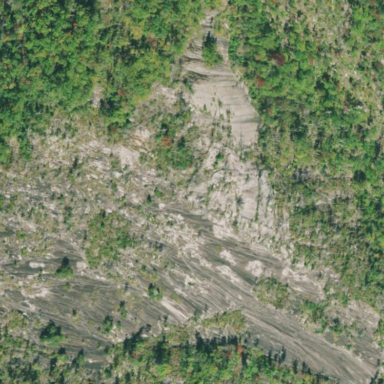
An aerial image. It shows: Landscape of bare rock.